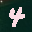
Label: 4